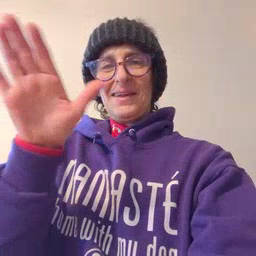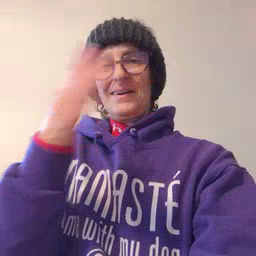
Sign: flag